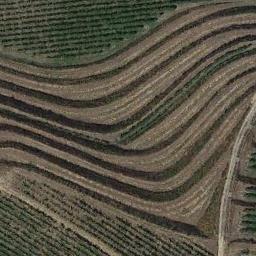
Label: terrace